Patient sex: M
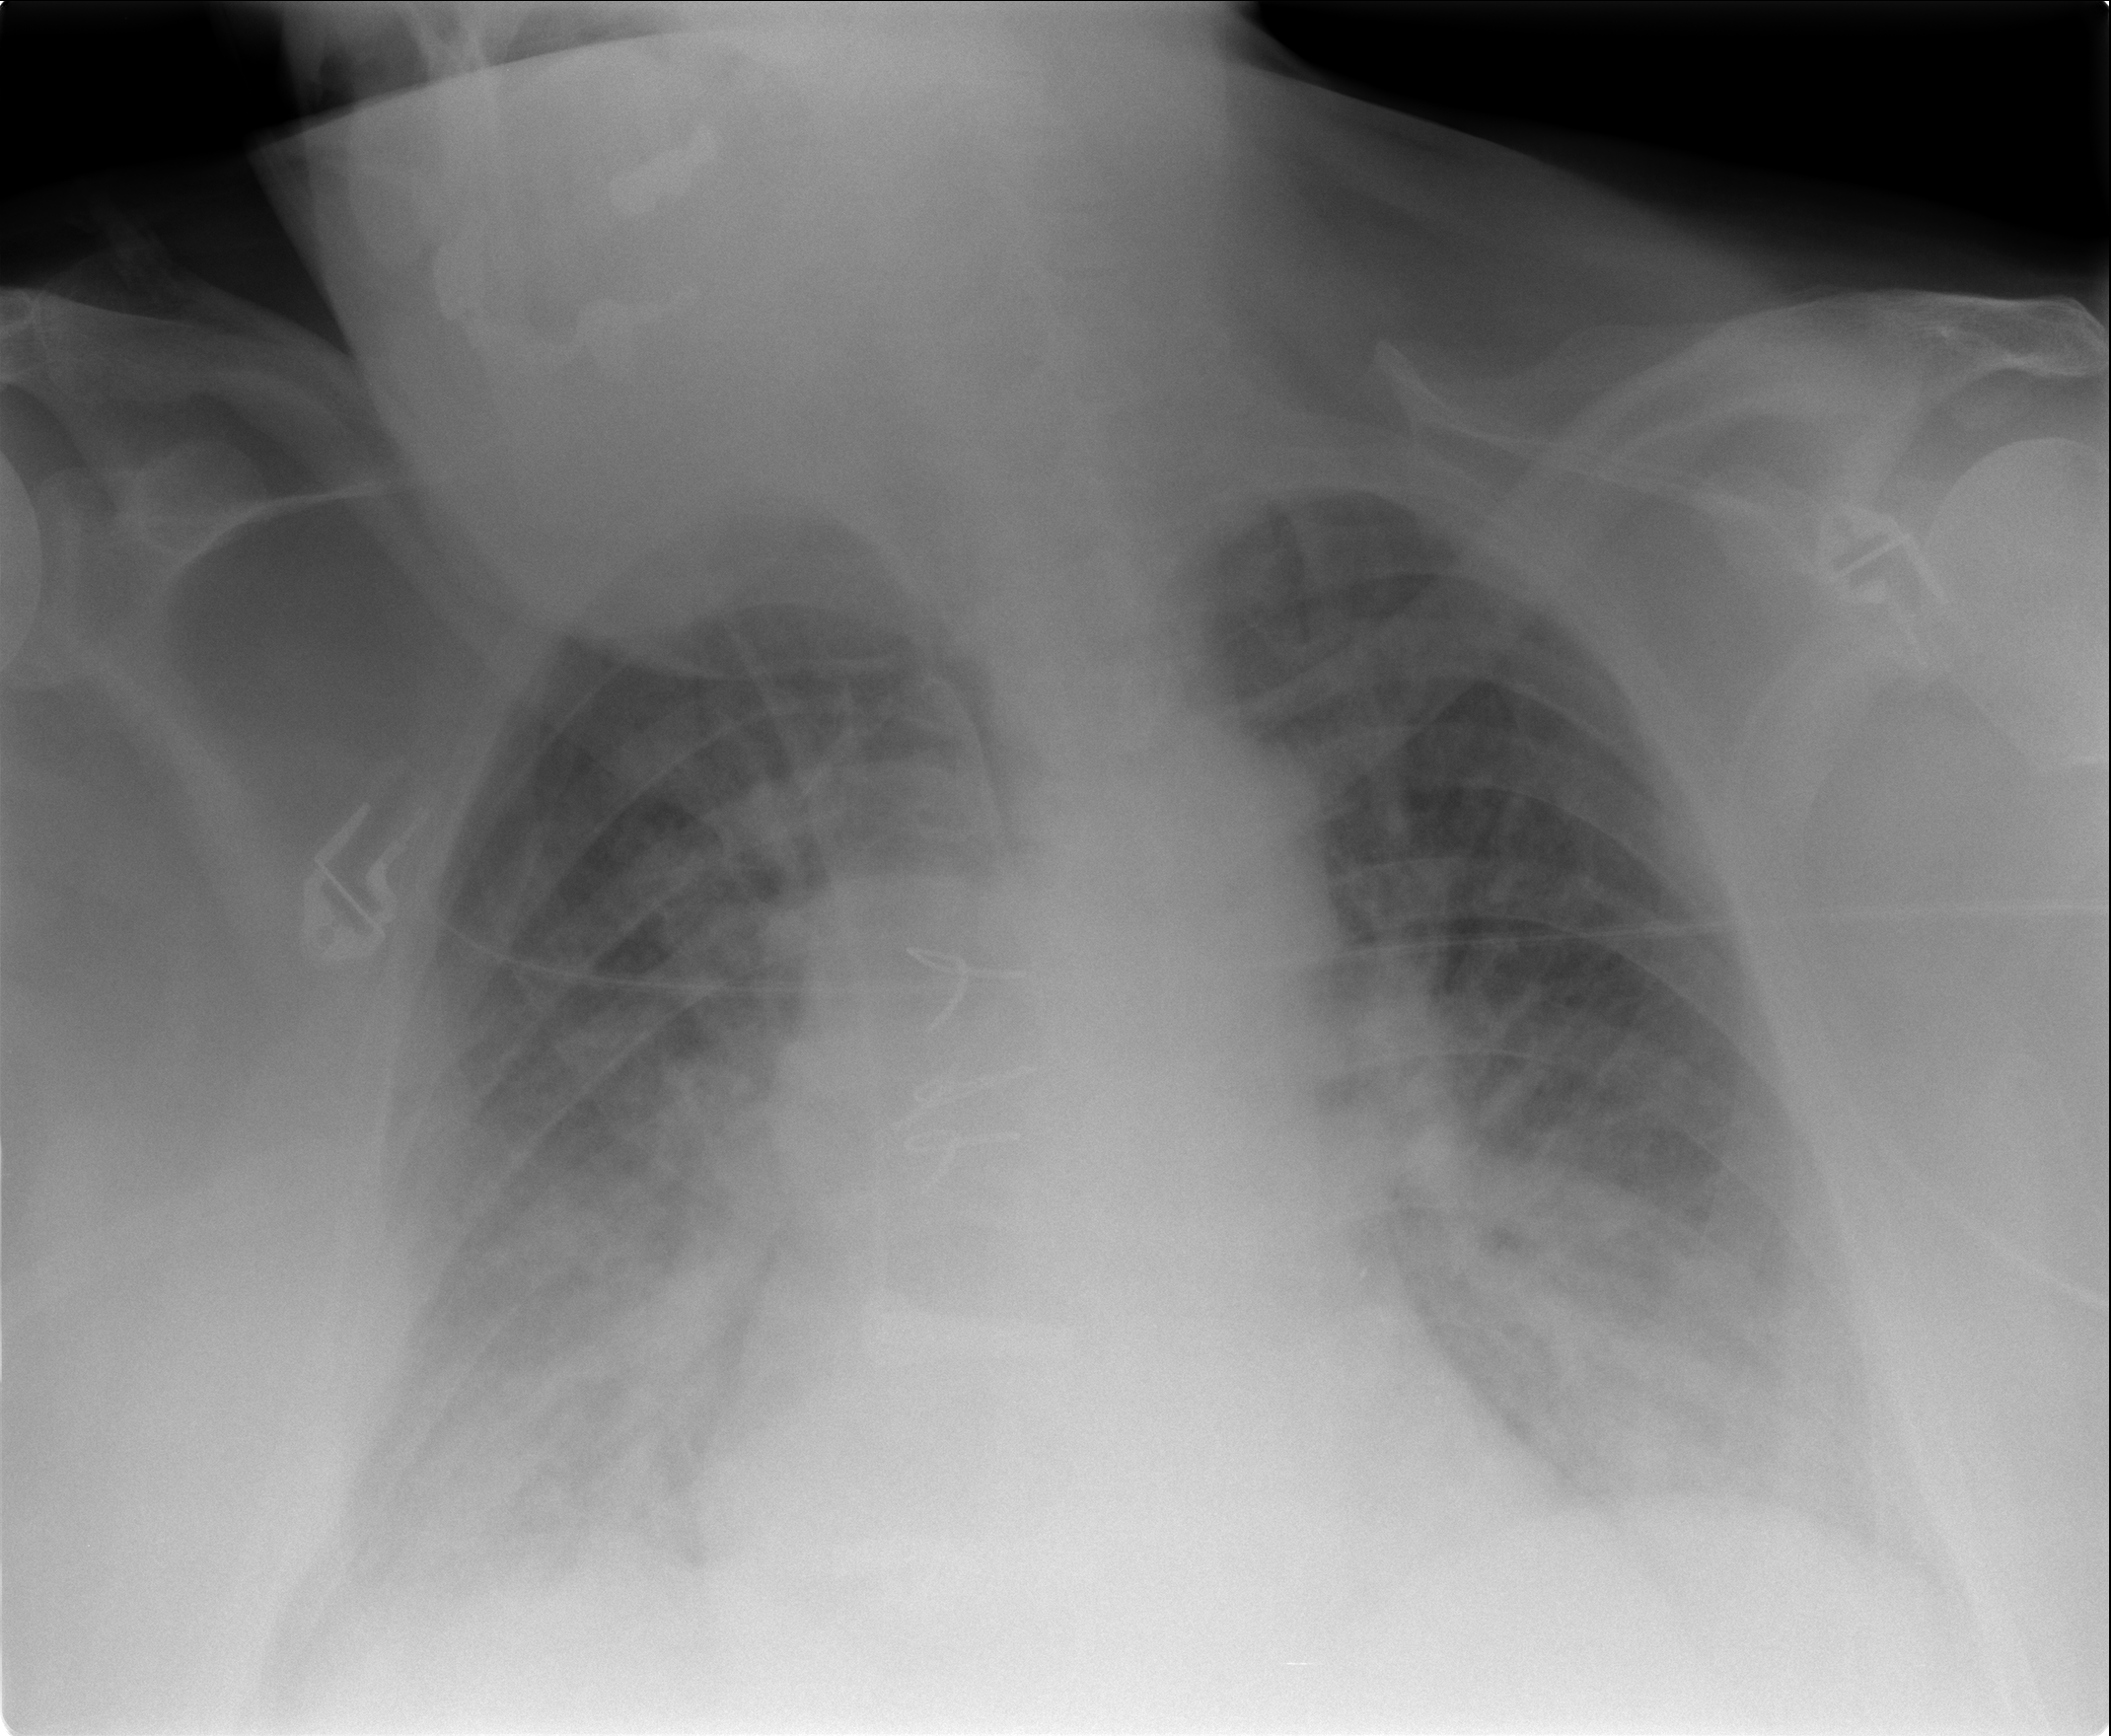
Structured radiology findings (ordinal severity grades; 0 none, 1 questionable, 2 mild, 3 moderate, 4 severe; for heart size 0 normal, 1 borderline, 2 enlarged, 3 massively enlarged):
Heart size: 1
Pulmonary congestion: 3
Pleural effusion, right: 2
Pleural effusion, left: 2
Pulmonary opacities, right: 3
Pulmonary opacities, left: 3
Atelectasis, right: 2
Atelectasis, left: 2